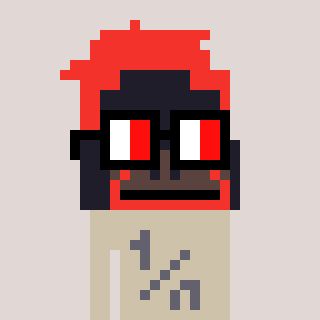
a pixel art character with square glasses with black frames and red eyes, a orangutan-shaped head and a bege-colored body on a warm background